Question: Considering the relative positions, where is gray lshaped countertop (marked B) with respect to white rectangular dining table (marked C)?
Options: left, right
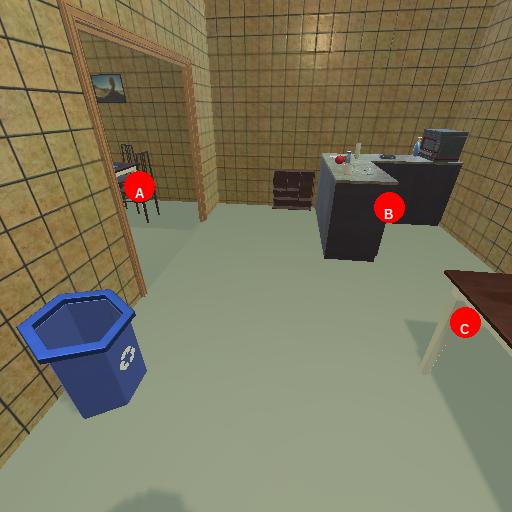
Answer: left